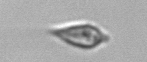
Label: Oxytoxum